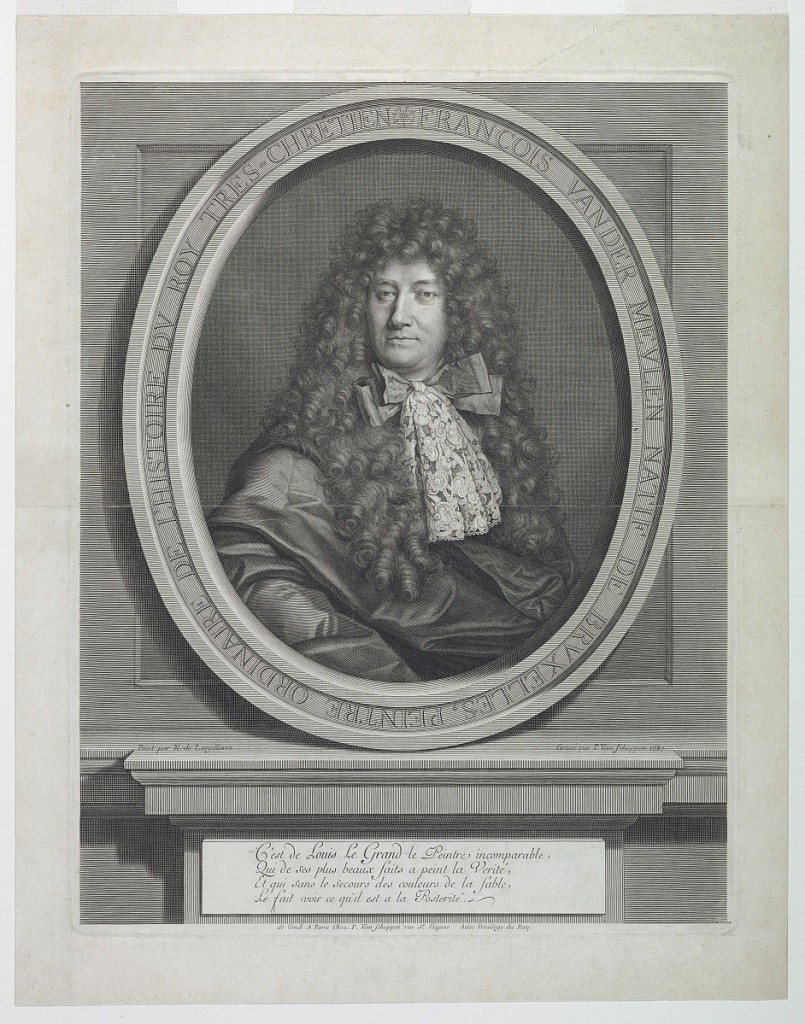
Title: Portrait of Adam-Frans van der Meulen
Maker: Pierre-Louis van Schuppen, 1627 - 1702
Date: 1687
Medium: Etching on paper in black ink
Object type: Print
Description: Bust length portrait of the painter, Adam Frans van der Meulen (1632-1690). The head in frontal view, the body in side view to right. His is wearing a long curly wig. His lace and ribbon necktie visible from under his loosely worn coat.